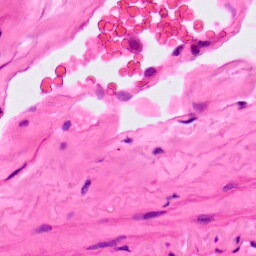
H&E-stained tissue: Lung